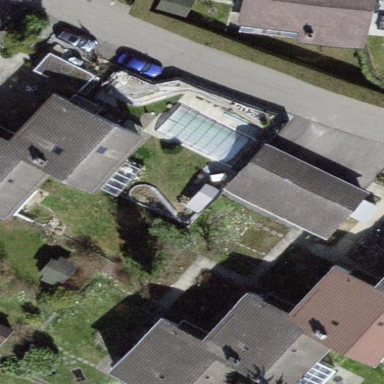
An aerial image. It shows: Group of garages.